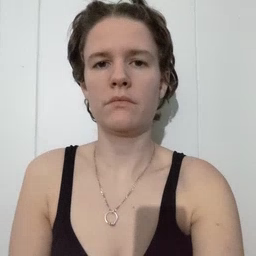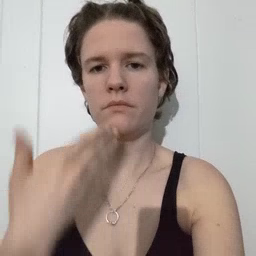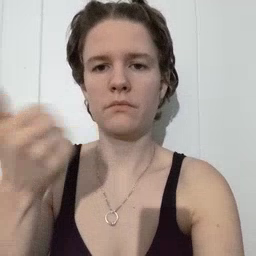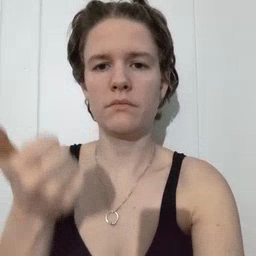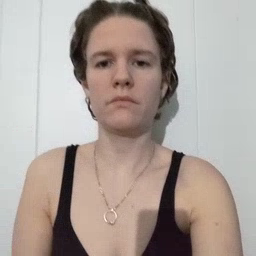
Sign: better